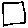
Label: square